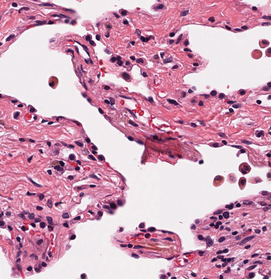
Tumor epithelial tissue: no
Tumor-associated stroma tissue: no
Normal tissue: yes